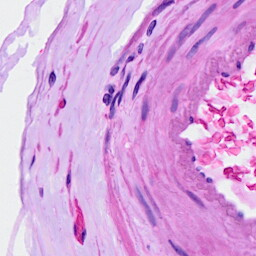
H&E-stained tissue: Ovarian